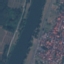
Land use / land cover: River